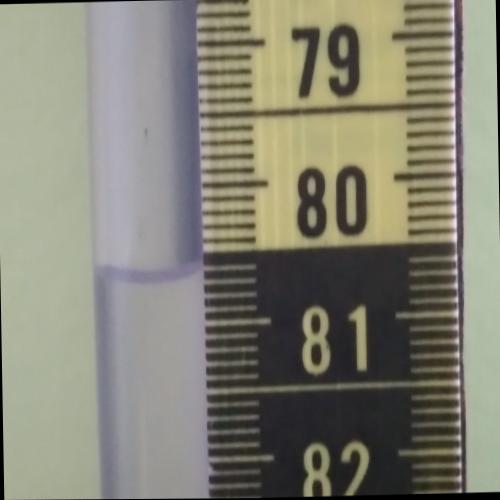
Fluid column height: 80.6 cm